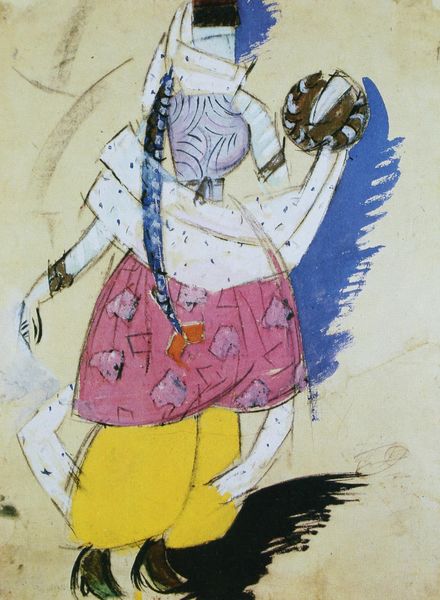
Titel: Der Dämon
Künstler: Aristarch Lentulow
Standort: Moskau
Institution: Bachruschin-Museum
Schlagwörter: blau, schatten, weiß, aquarell, gelb, frau, kleid, schwarz, zeichnung, schal, ball, muster, bart, figur, gewand, rosa, japan, schuhe, abstrakt, modern, grafik, graphik, könig, abstraktion, collage, tusche